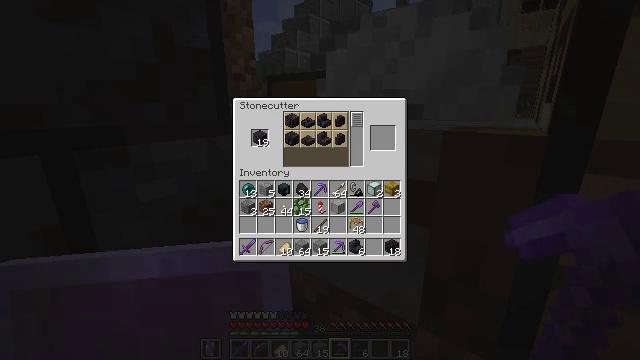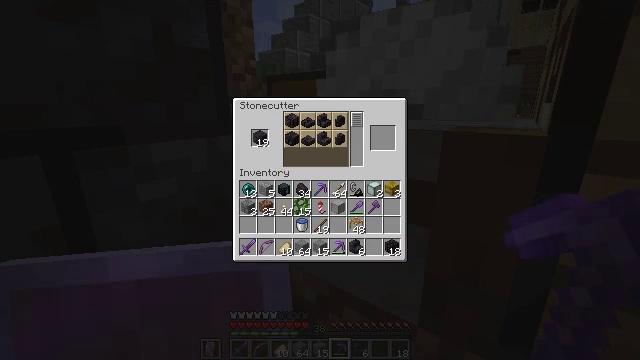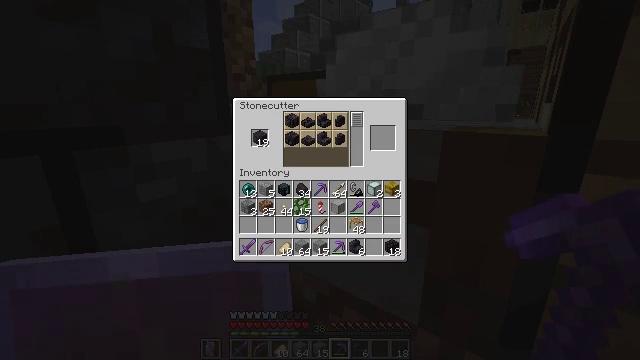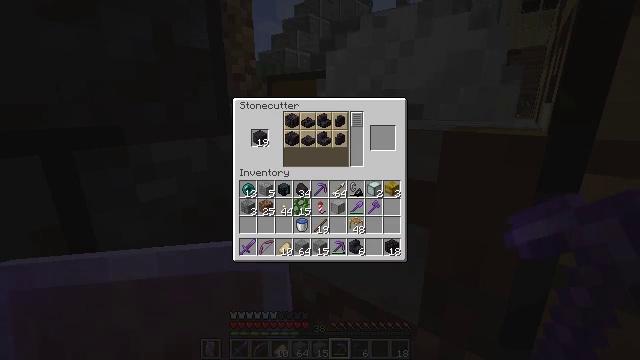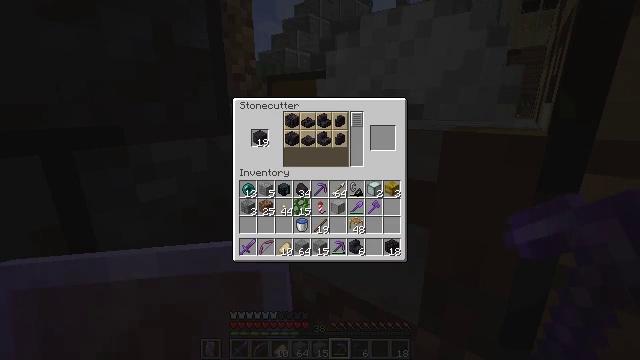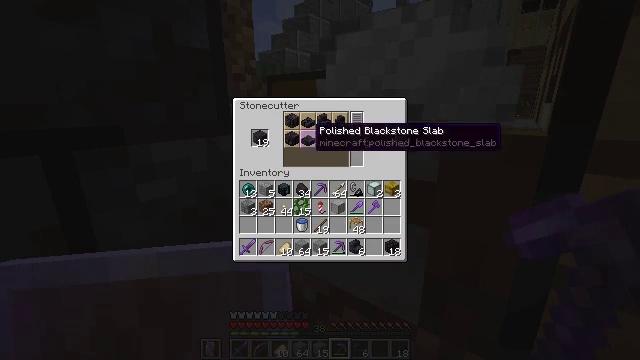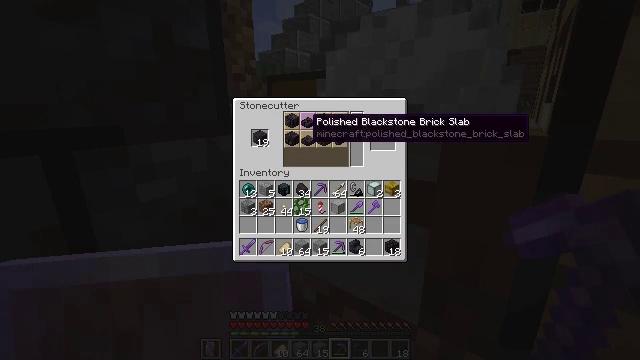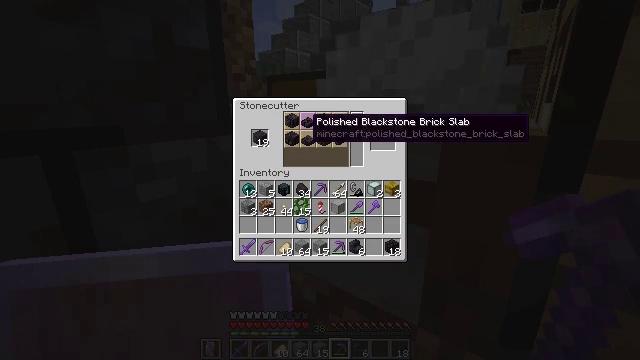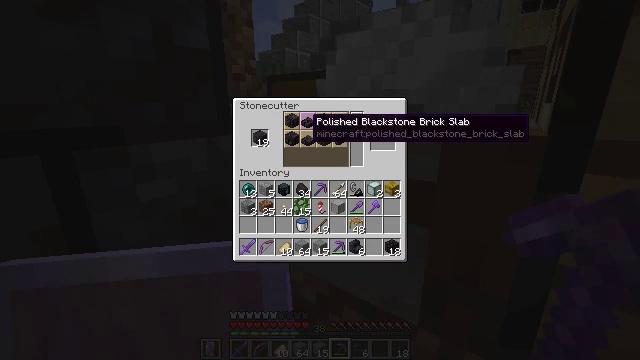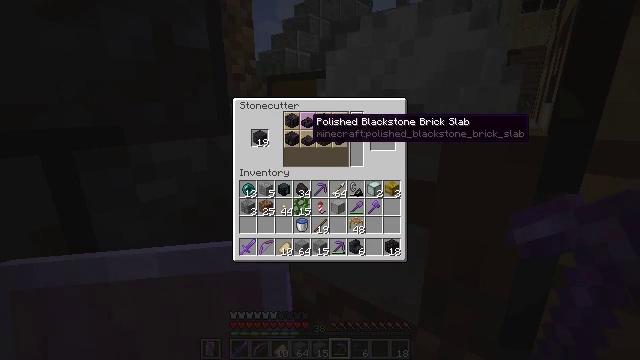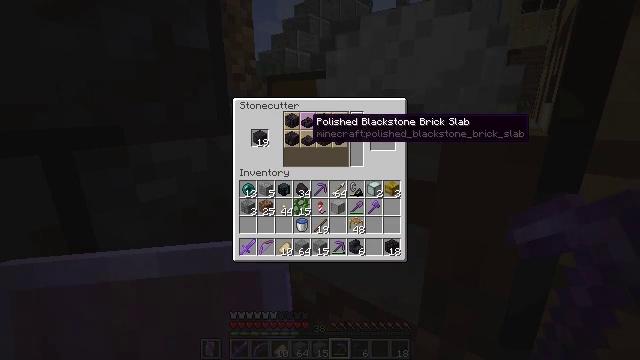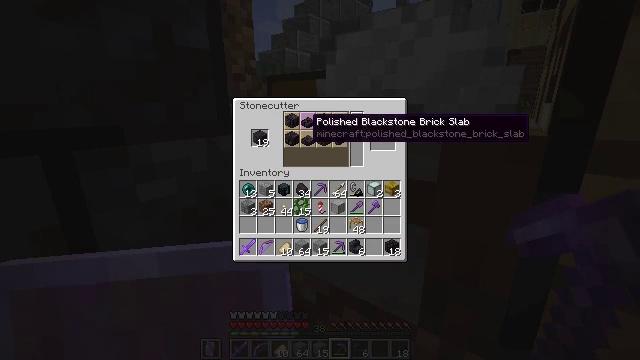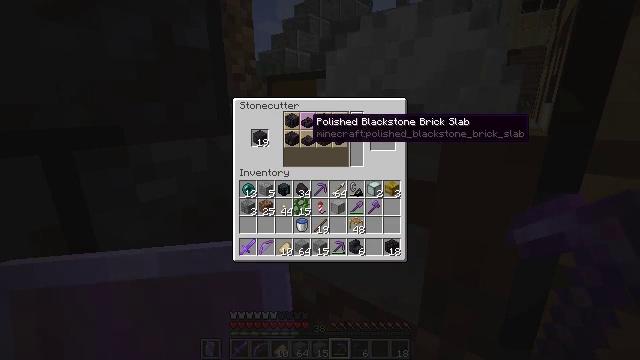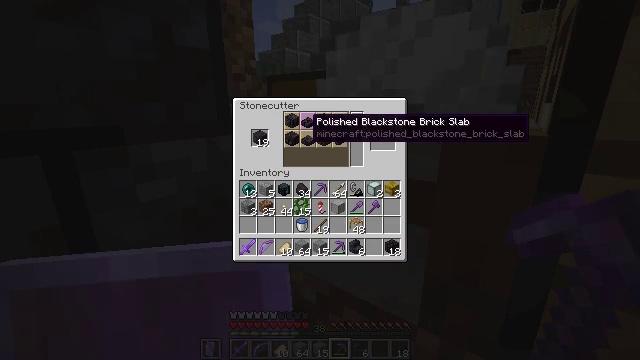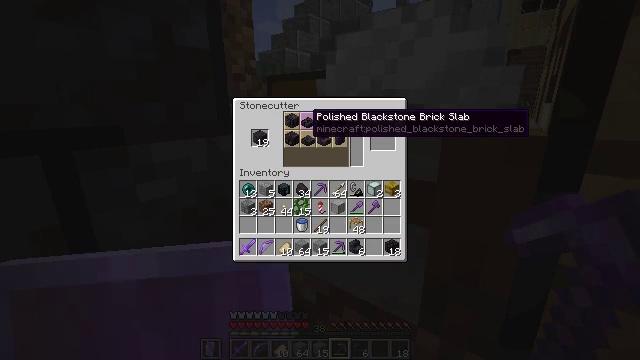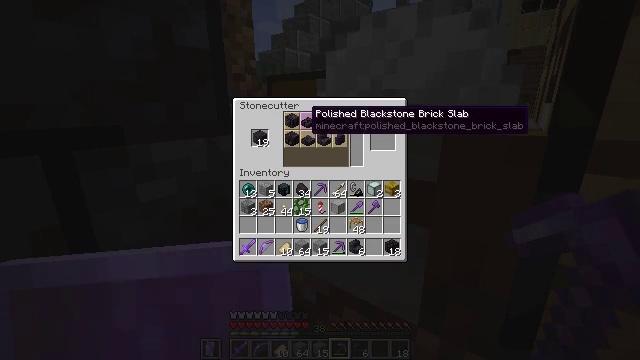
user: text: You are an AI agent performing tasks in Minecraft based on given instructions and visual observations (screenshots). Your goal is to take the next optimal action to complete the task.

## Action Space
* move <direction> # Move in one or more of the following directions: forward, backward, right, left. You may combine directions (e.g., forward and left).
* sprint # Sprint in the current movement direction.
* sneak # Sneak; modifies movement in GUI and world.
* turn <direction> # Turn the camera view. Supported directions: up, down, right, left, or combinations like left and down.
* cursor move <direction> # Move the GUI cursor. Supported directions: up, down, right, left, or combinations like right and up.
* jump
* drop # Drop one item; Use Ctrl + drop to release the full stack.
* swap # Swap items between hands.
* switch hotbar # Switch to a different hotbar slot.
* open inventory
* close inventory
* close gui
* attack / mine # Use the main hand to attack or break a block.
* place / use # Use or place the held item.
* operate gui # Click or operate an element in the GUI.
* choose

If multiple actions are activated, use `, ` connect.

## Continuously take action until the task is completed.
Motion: motion action
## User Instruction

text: craft item polished blackstone slab
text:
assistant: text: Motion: turn up
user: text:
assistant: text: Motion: no_op
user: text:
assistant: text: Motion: no_op
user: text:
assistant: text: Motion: turn up
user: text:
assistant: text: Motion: turn up
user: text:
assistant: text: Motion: turn up
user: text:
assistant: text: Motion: no_op
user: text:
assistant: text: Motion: no_op
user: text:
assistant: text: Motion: no_op
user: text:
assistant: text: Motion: no_op
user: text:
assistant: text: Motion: no_op
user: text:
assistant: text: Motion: no_op
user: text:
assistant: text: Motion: no_op
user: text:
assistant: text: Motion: no_op
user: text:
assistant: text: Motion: no_op
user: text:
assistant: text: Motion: no_op
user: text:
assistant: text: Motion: no_op
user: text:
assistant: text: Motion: no_op
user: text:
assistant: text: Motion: no_op
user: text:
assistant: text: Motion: no_op
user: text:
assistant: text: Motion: no_op
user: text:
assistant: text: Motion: no_op
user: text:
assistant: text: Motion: turn right
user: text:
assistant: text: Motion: no_op
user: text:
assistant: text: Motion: no_op
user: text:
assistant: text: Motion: no_op
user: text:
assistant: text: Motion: no_op
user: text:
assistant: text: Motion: no_op
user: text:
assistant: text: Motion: no_op
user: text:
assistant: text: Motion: turn right